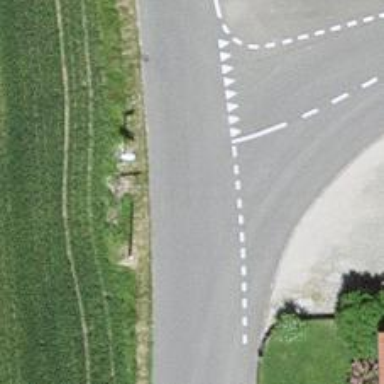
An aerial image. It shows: Road with "give way" sign.